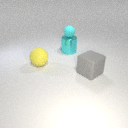
large yellow rubber sphere to the left of large cyan metal cylinder